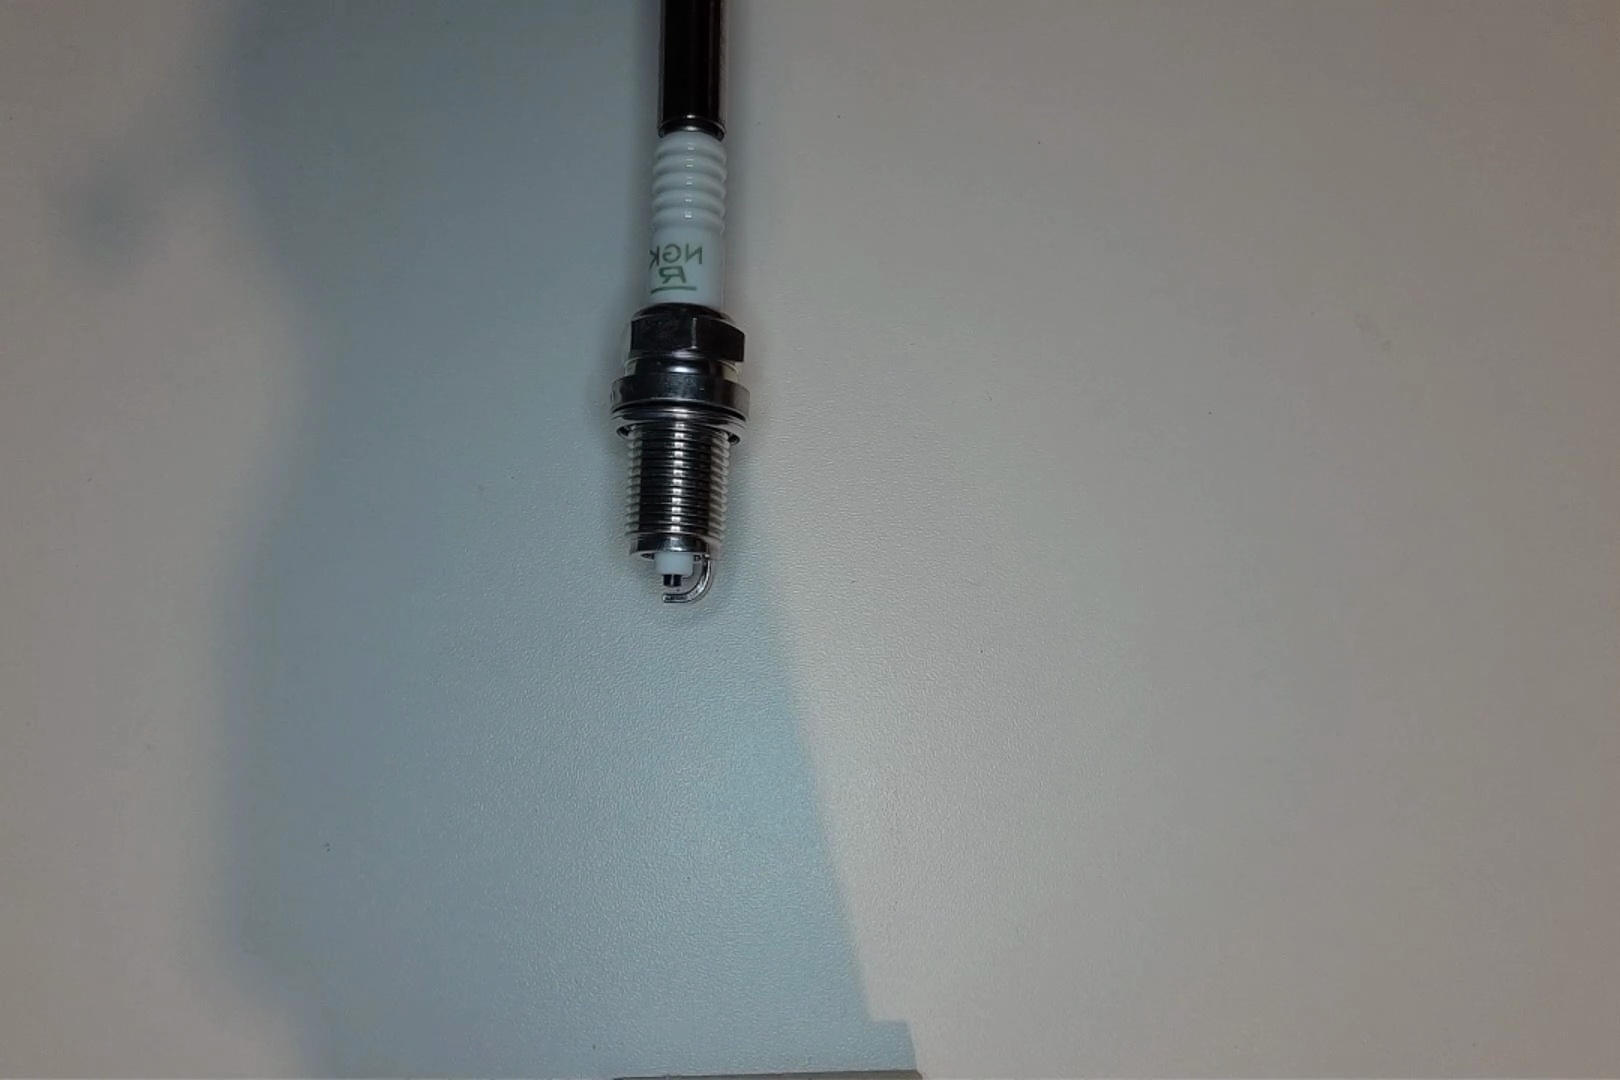
Label: normal